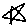
Label: star